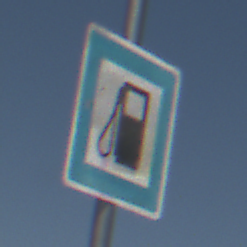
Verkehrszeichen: Tankstelle
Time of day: Midday
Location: Outdoor (Nature)
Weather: Clear
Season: NotSpecified
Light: Natural